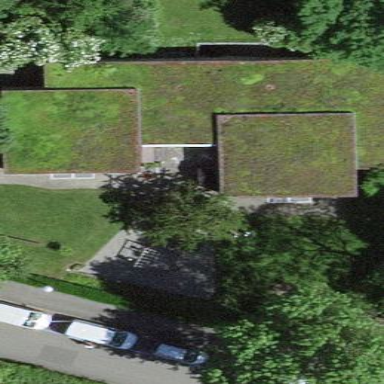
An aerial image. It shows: Kindergarten building.